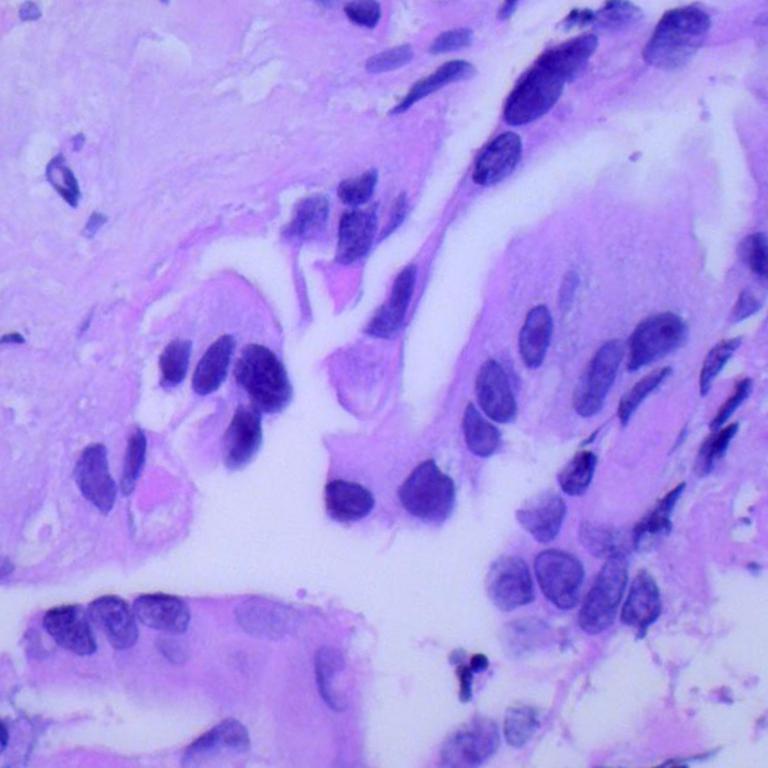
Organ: lung
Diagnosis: adenocarcinomas